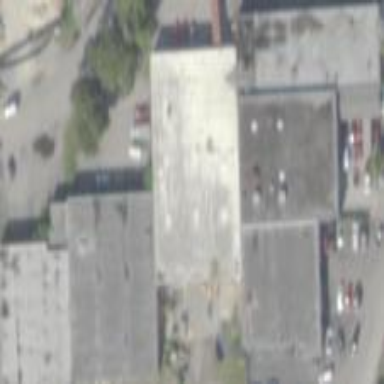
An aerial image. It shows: Commercial building.